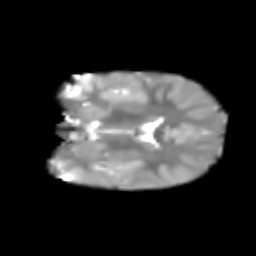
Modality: T2w
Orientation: coronal
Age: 5
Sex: female
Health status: healthy